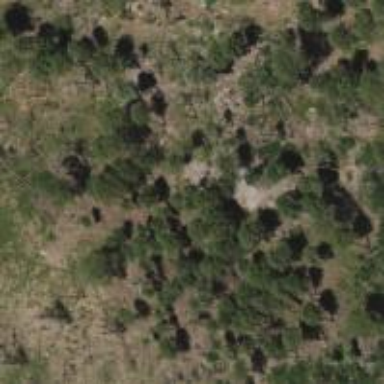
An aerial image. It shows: Woodland with evergreen needle-leaved trees.